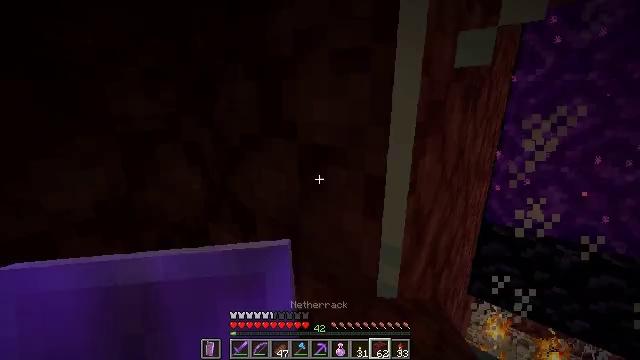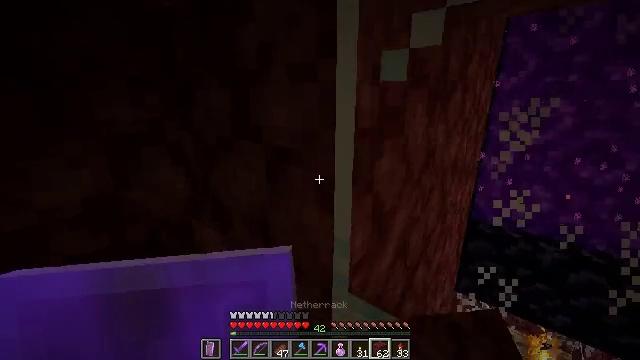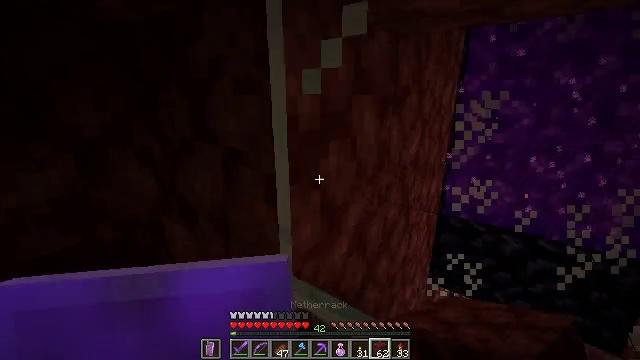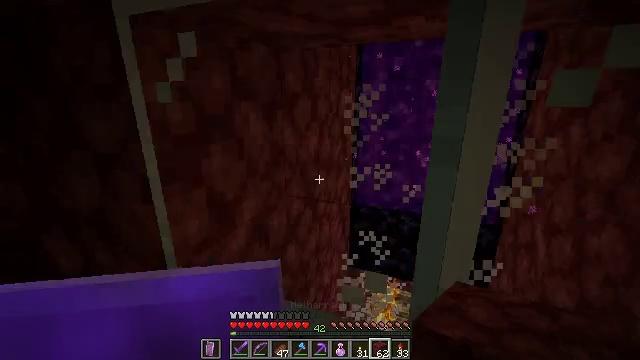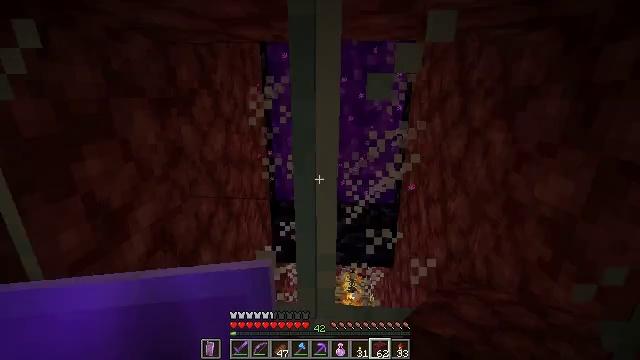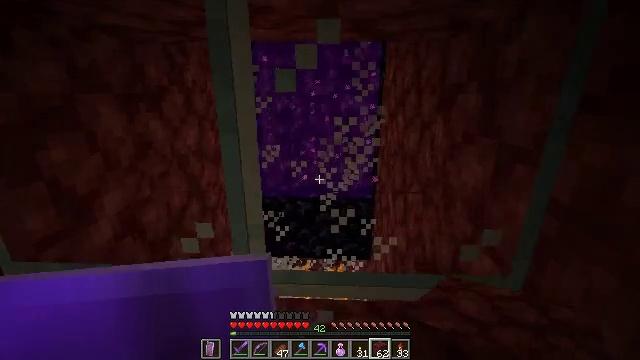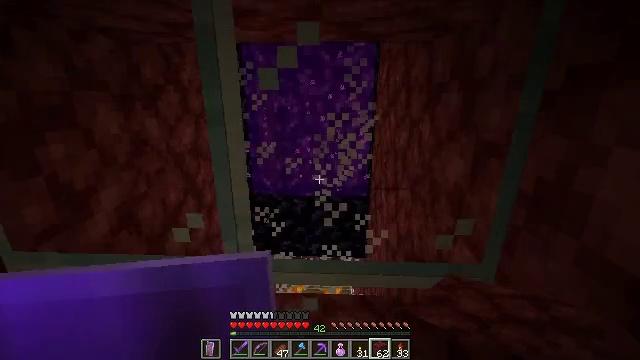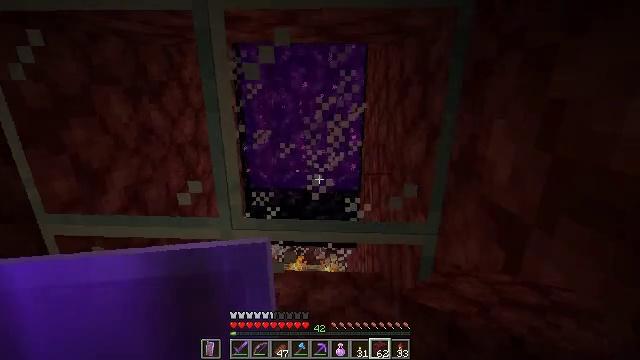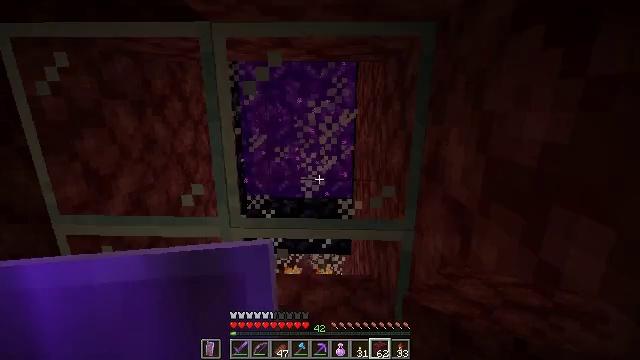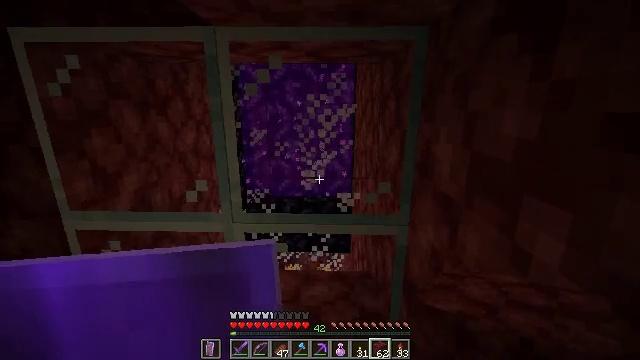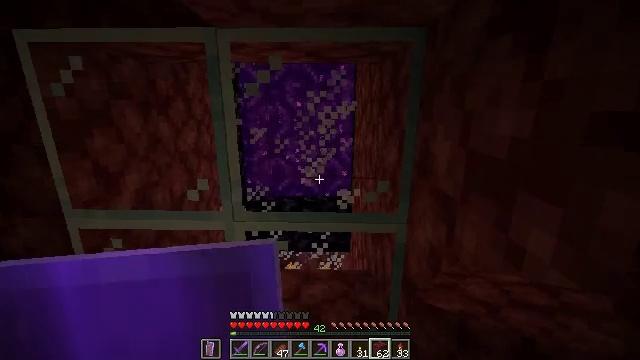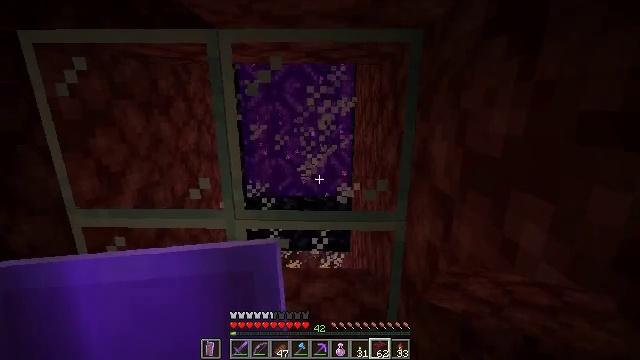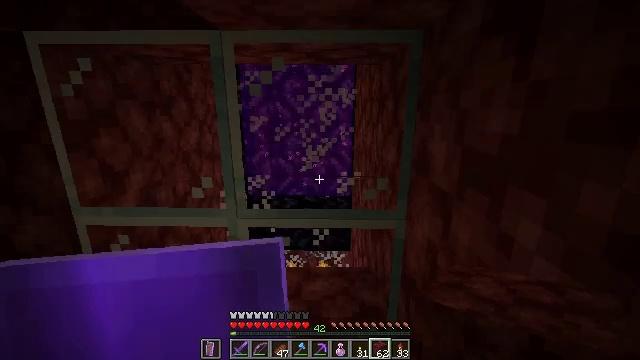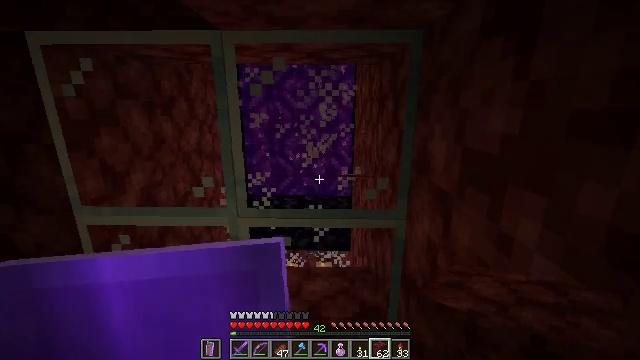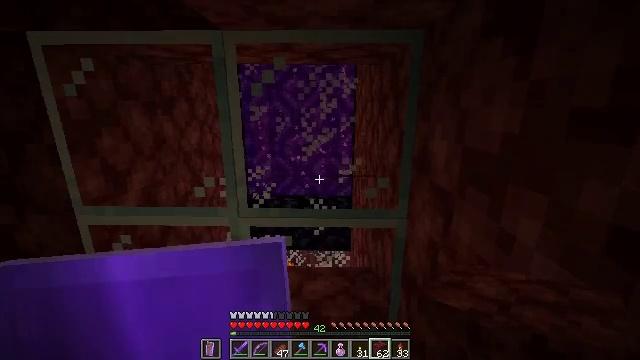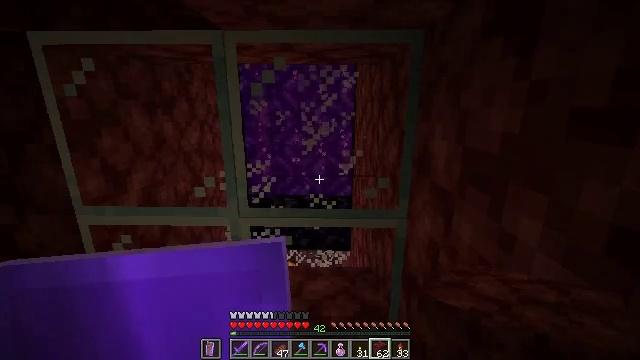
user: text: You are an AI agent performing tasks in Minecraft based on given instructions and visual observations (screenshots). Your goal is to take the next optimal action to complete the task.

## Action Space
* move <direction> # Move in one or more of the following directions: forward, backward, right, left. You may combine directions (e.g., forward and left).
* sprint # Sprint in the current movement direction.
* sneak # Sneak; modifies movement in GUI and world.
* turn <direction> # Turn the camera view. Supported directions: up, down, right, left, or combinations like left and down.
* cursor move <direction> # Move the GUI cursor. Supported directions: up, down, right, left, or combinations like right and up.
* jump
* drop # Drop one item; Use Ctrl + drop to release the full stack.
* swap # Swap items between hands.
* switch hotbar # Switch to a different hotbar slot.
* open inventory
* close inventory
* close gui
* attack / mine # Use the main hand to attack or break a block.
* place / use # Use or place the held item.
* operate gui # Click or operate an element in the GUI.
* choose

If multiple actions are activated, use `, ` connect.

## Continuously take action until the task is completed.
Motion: motion action
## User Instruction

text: mine block cyan shulker box
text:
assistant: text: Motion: move back and move right
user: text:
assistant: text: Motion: move back and move right, turn right
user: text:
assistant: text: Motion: move back and move right, turn right
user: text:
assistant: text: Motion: move back and move right, turn right
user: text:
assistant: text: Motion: move back and move right, turn right
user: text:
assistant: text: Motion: move back
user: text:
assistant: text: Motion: move back
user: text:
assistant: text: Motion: turn up
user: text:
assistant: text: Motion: no_op
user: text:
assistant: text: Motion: no_op
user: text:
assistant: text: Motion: no_op
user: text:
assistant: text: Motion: no_op
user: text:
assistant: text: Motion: no_op
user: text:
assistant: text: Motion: no_op
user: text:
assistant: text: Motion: no_op
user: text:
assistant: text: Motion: no_op
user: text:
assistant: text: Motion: no_op
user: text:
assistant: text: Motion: no_op
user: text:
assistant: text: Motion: no_op
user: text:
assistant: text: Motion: no_op
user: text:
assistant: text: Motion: no_op
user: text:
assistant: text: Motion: no_op
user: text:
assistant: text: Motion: turn left
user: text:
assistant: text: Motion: turn left and down
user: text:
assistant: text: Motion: turn left and down
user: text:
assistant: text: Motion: turn left and down
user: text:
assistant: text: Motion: no_op
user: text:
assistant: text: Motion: no_op
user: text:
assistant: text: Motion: no_op
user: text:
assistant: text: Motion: no_op